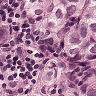
Metastatic tissue present: yes